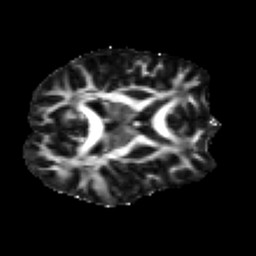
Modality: FA
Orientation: axial
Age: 18
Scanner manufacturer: siemens
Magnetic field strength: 3 T
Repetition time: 2.2 s
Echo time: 0.084 s